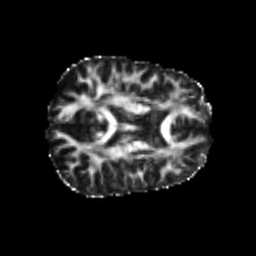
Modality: FA
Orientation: axial
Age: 25
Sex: female
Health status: healthy
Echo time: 0.074 s